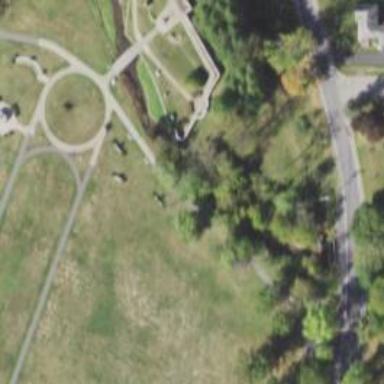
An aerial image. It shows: War memorial steeped in history.